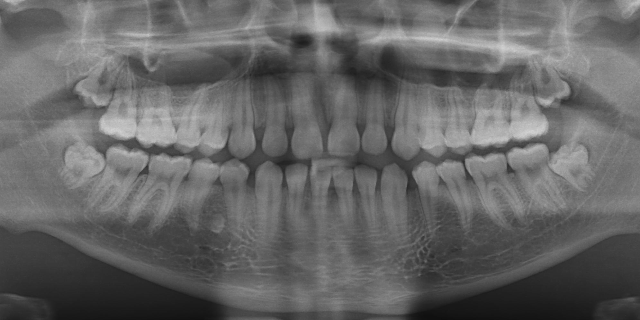
adult